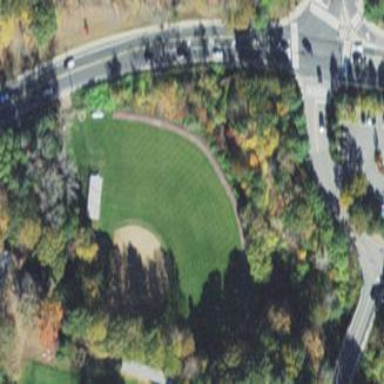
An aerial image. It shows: Softball pitch for leisure land activities.